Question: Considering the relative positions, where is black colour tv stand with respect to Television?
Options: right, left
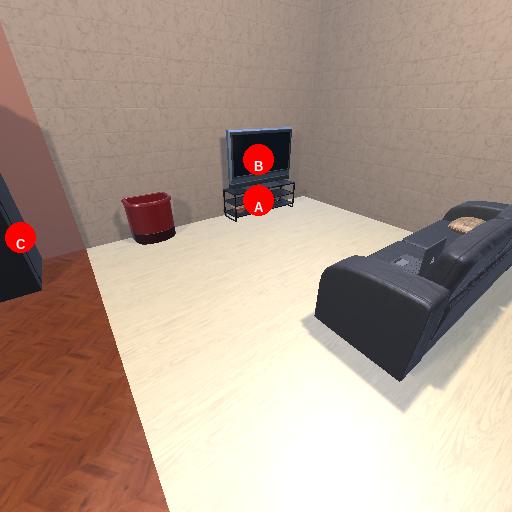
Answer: right